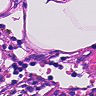
Metastatic tissue present: no